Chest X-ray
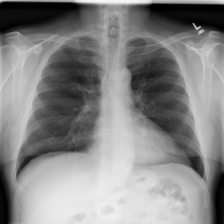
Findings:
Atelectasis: negative
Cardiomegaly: negative
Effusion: negative
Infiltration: negative
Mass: negative
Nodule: negative
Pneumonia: negative
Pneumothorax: negative
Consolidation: negative
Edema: negative
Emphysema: negative
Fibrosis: negative
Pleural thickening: negative
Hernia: negative